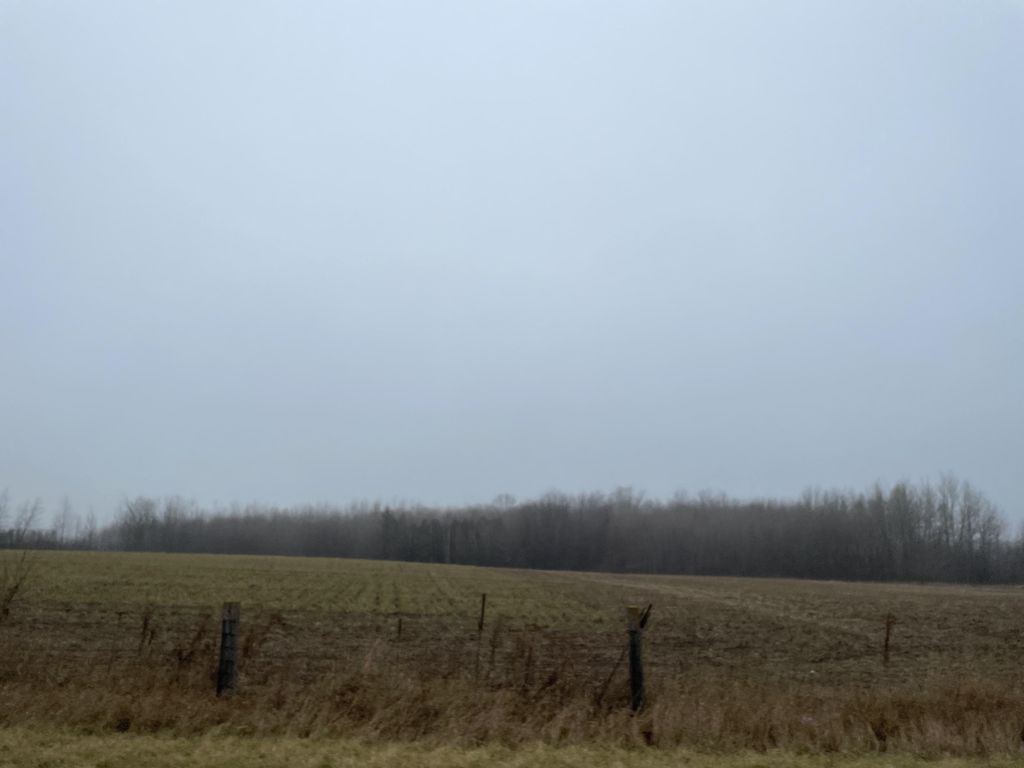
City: kitchener-waterloo